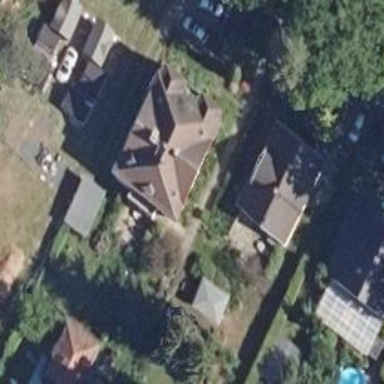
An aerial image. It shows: Simple and straightforward house.